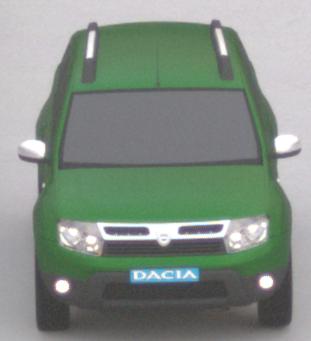
Make: Dacia
Model: Duster dCi 110 FAP
Detailed model: Duster (I)
Model produced from: 2010/06
Model produced until: 2013/11
Doors: 5
Color: green
Road condition: dry road
Daytime: sunrise or sunset
Contrast: low contrast